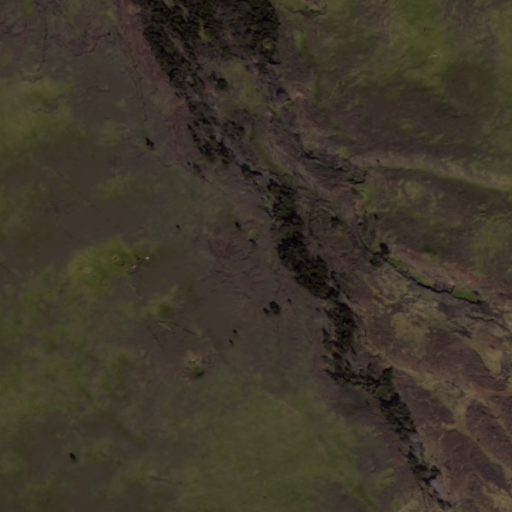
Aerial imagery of mountain in Hawaii named Pu‘umaho containing only unknown